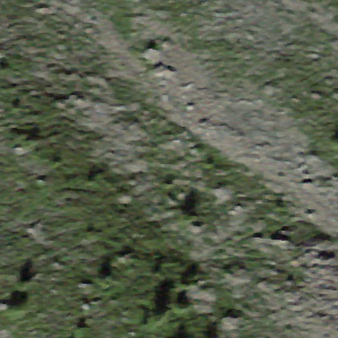
Label: other